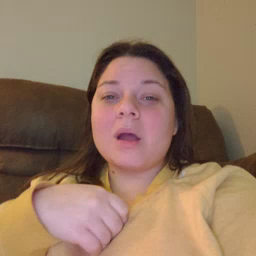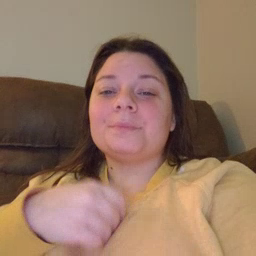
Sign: hat